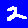
Digit: 2